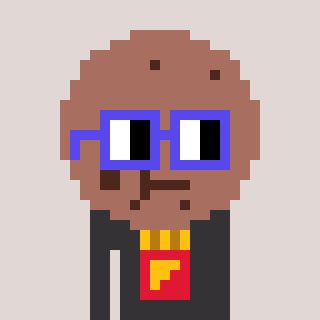
a pixel art character with square blue glasses, a cookie-shaped head and a grayscale-colored body on a warm background